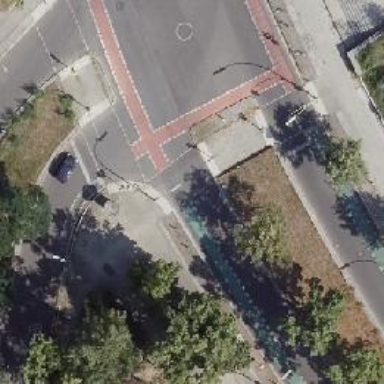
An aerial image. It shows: Crossing with traffic signals.